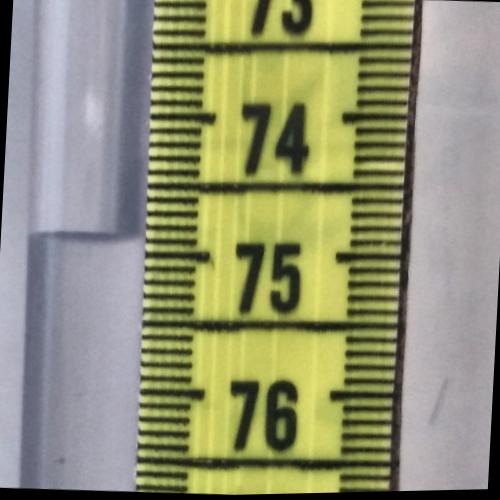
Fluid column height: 74.9 cm